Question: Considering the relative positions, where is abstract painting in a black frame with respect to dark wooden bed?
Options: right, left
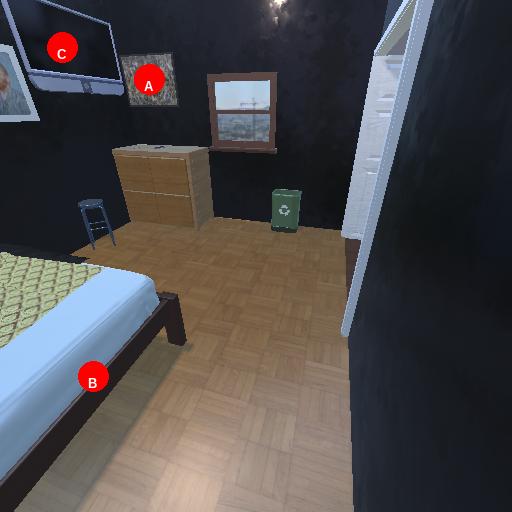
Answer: right